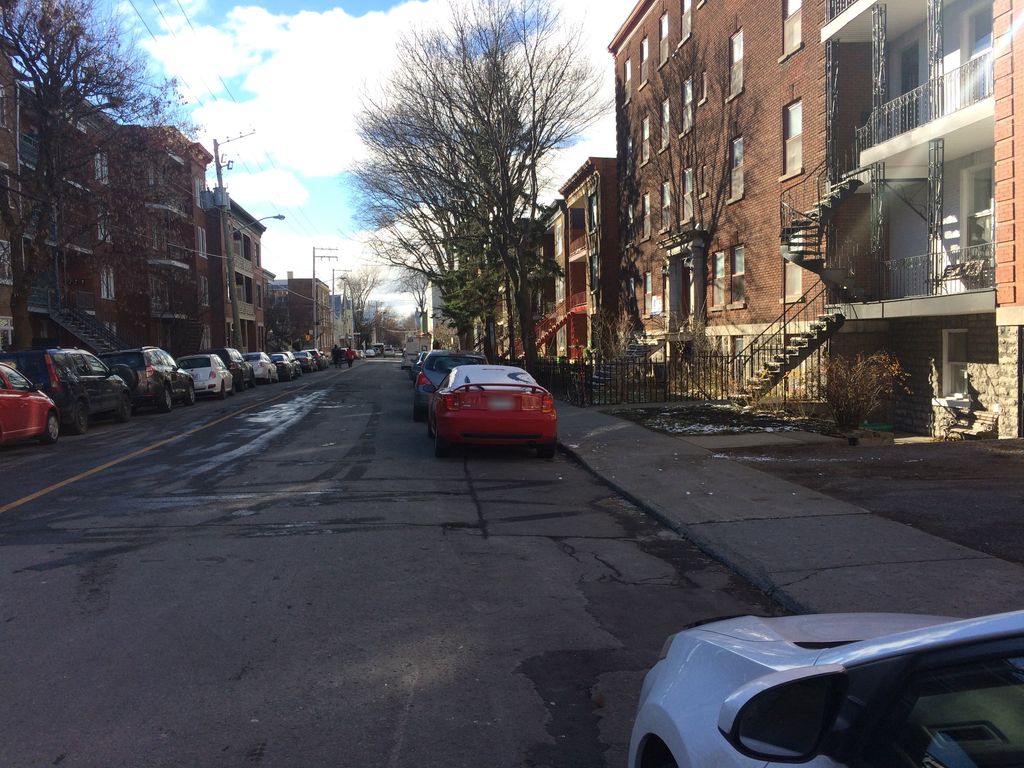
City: quebec_city